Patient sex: M
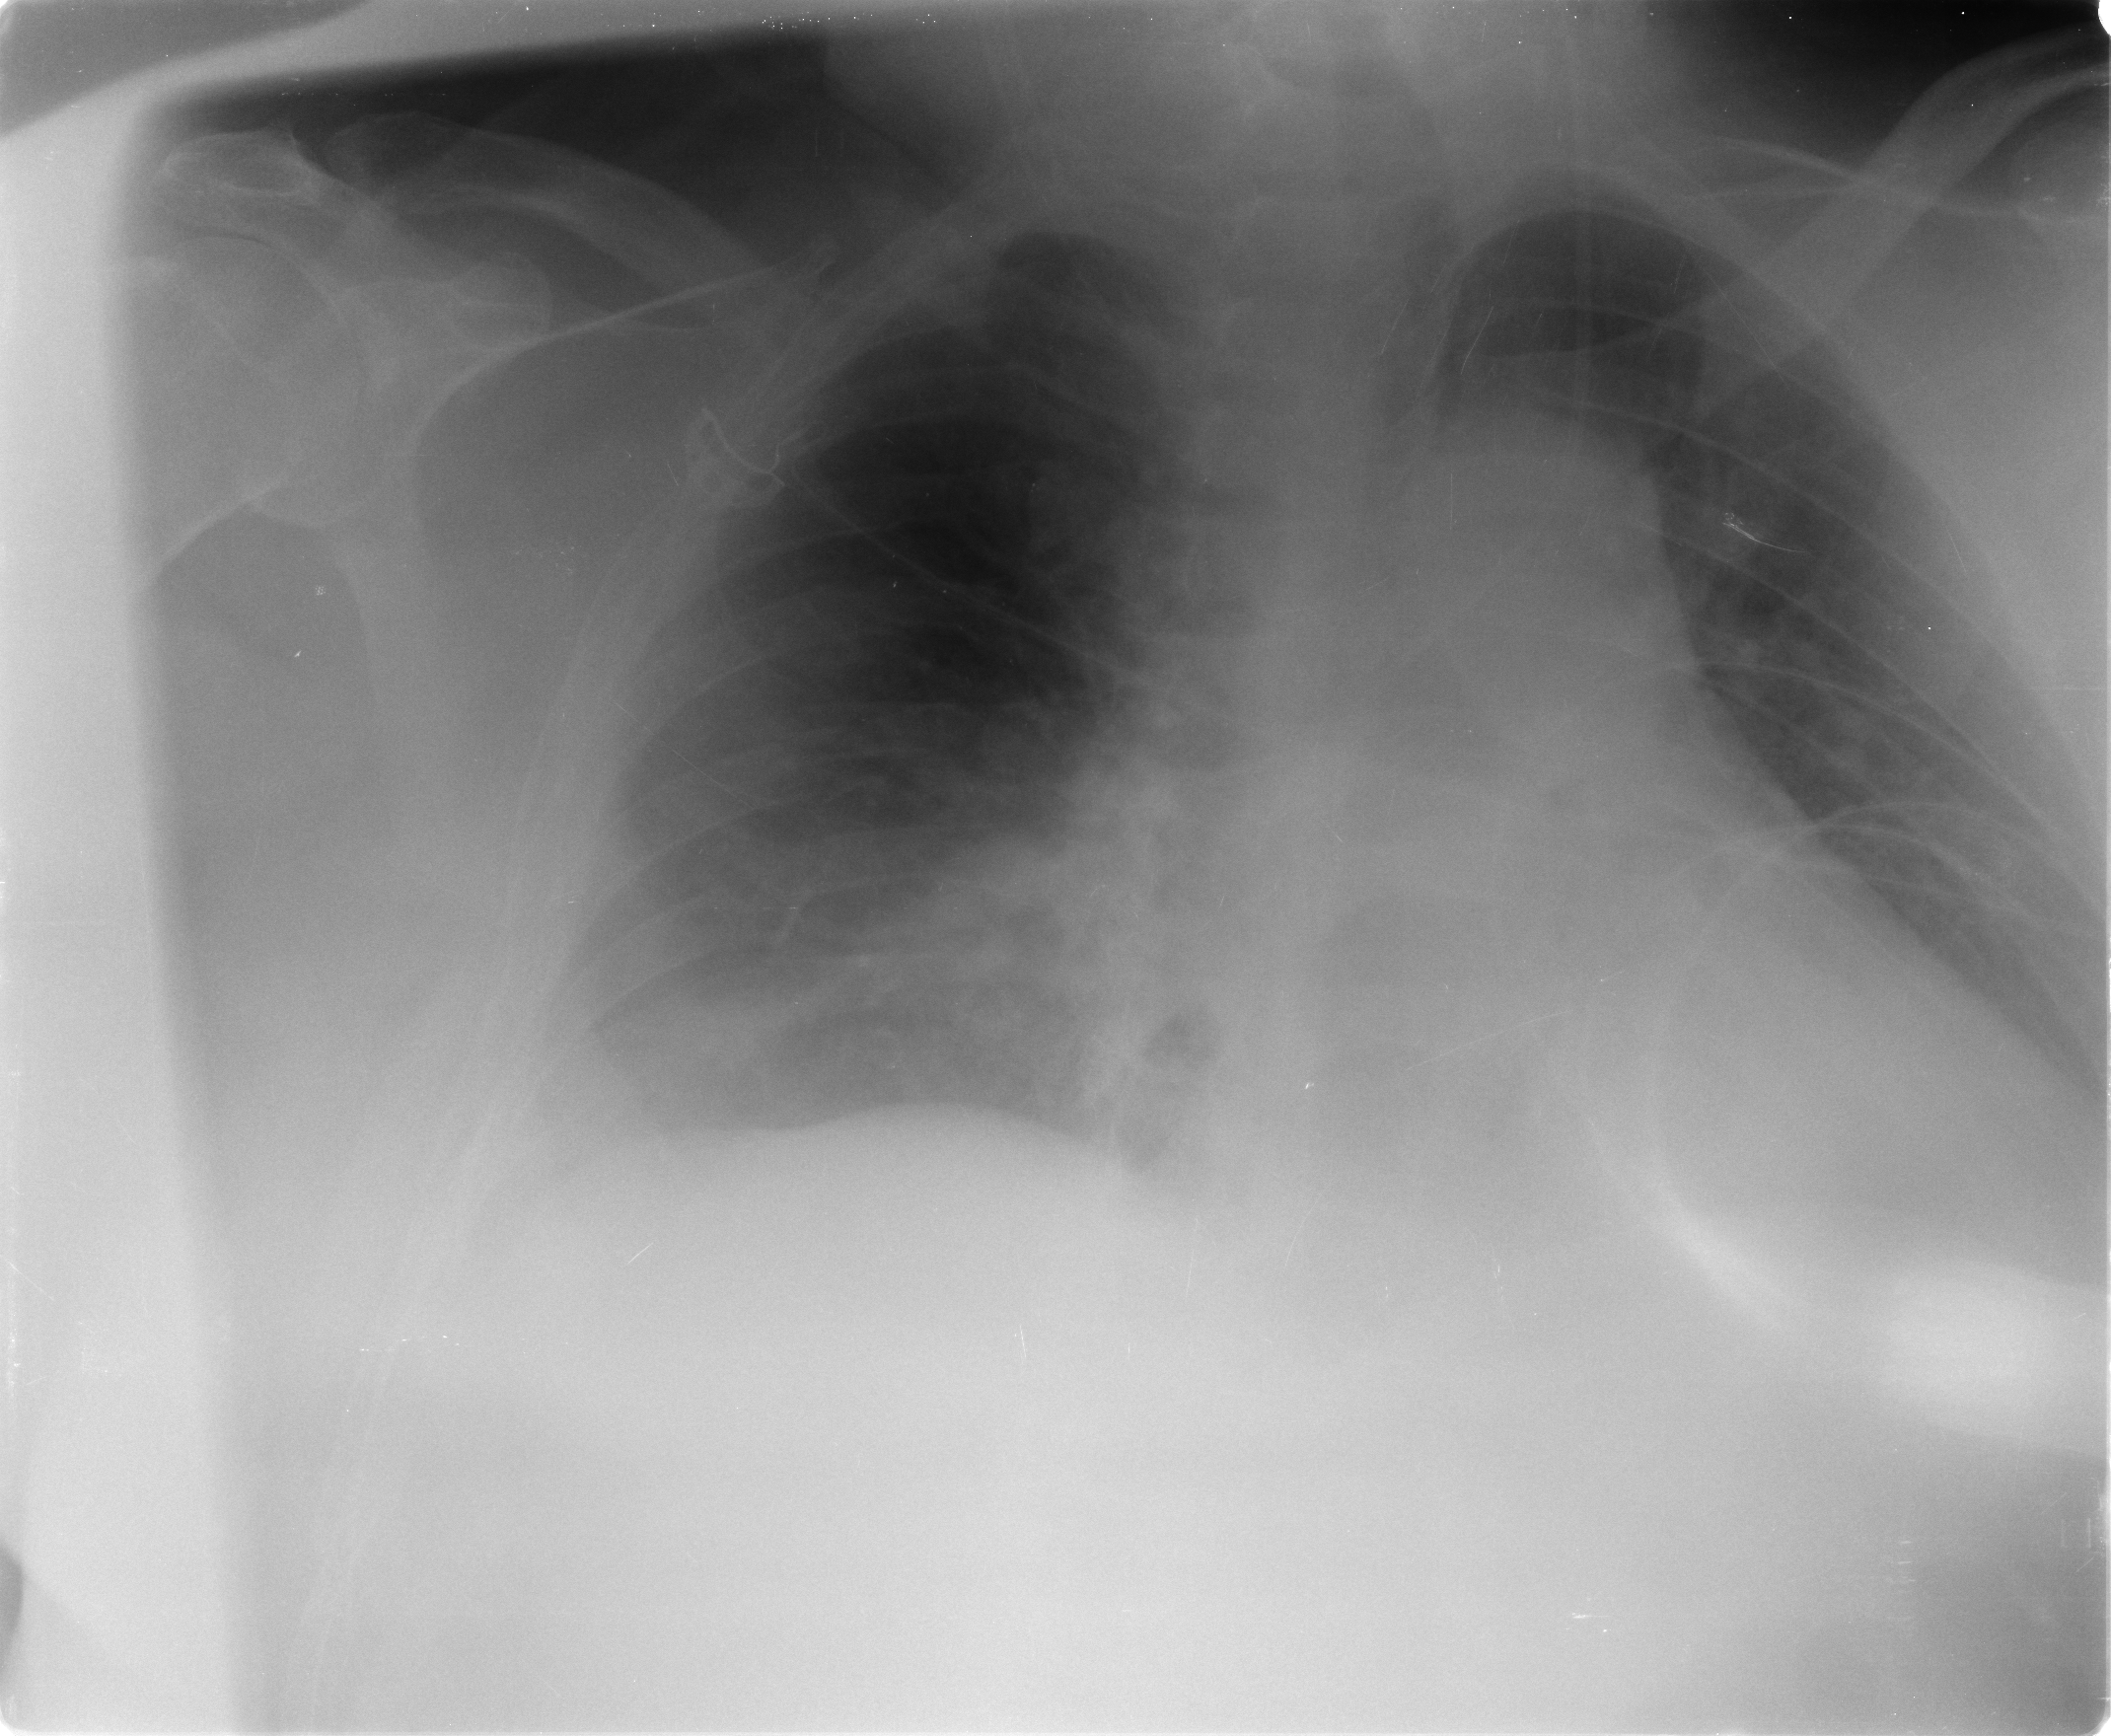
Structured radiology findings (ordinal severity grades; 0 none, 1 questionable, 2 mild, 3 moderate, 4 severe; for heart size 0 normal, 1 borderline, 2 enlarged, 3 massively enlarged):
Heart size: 0
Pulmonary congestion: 0
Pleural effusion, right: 1
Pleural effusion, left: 0
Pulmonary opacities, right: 0
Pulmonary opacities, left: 0
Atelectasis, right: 2
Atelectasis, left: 0